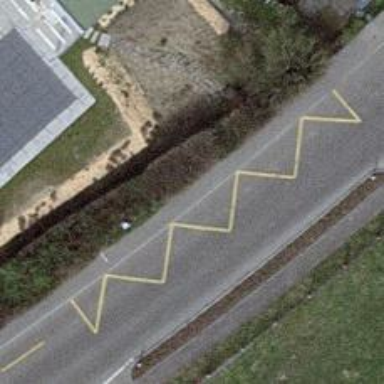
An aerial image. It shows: Bus stop along the road.